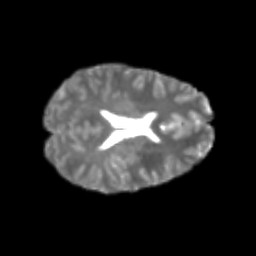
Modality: T2w
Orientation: axial
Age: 23
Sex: female
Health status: healthy
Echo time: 0.074 s